Question: In IntelliJ IDEA 14 with Gradle plugin I would like to run JUnit test without being asked about configuration type. Problem occurs when I run test for the first time - there is no configuration for this run. I never run tests with Gradle in IDE so it would be acceptable to disable running test with Gradle. How to run JUnit test directly?

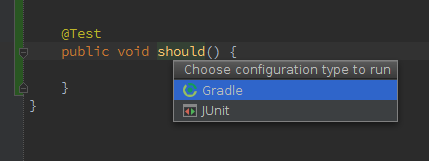
Answer: You can get rid of this annoying by adding
'''
idea.gradle.prefer.idea_test_runner=true
'''
to idea.properties file located in the bin directory of the IntelliJ IDEA installation. Then restart IDEA and enjoy.